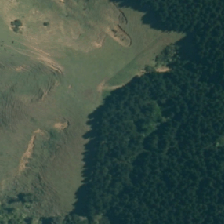
Land cover: high_producing_grassland